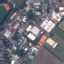
Land use / land cover class: Industrial